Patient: sex M, age 60
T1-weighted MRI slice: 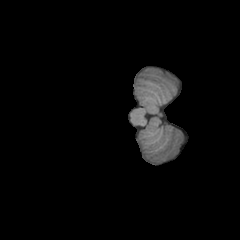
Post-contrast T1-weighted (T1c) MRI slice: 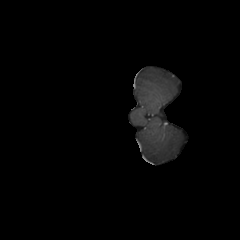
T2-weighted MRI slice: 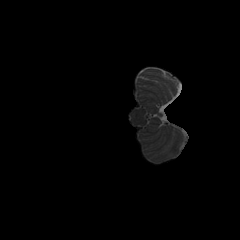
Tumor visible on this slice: no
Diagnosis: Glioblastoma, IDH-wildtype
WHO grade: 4